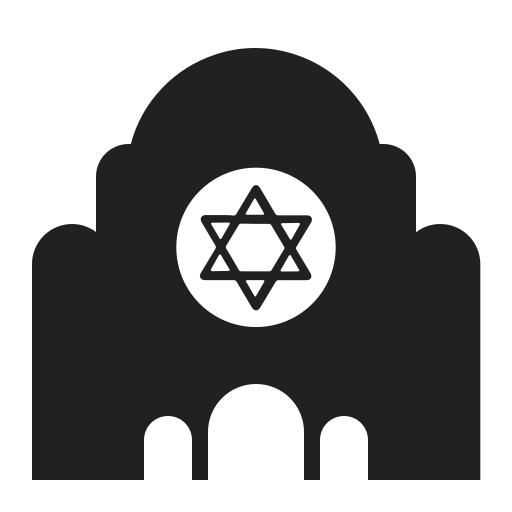
synagogue high contrast